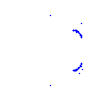
Particle: proton